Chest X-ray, PA view. Patient: 65 years old, sex M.
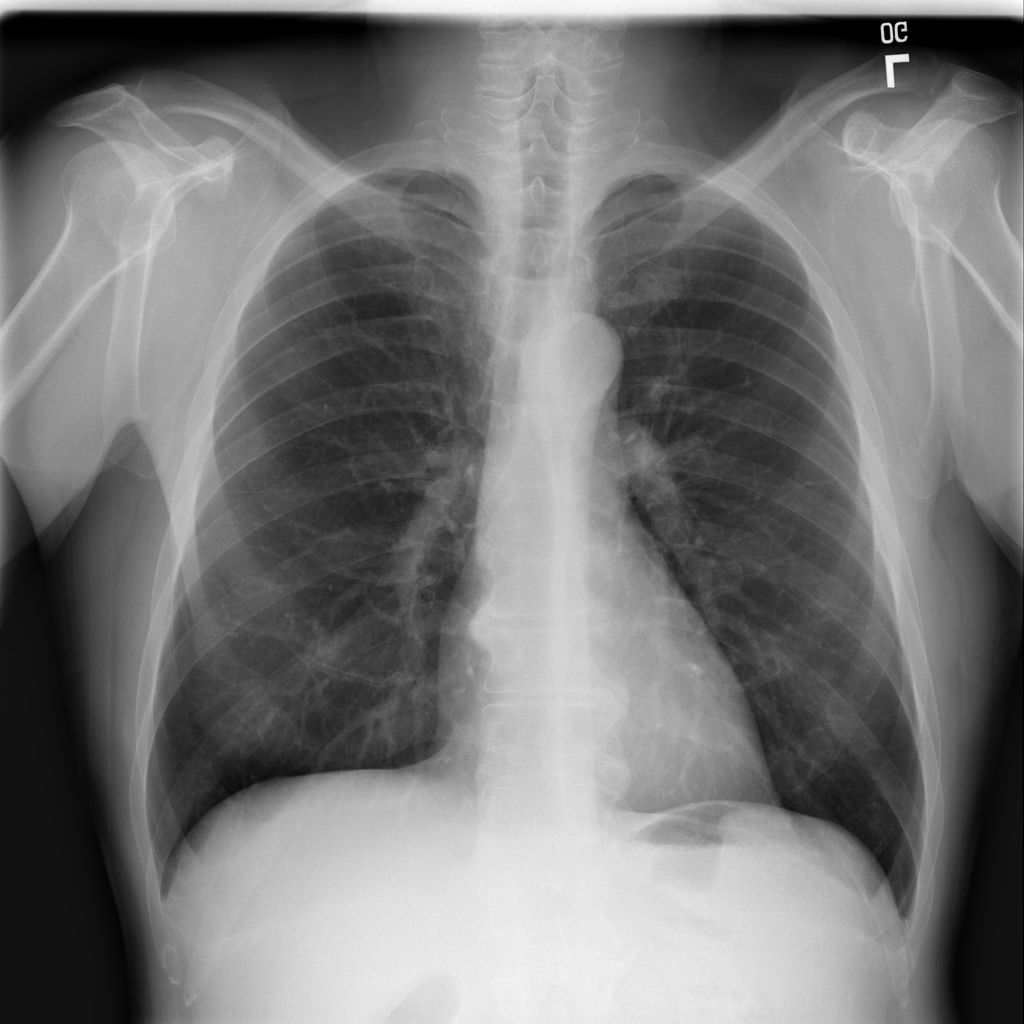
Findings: No Finding